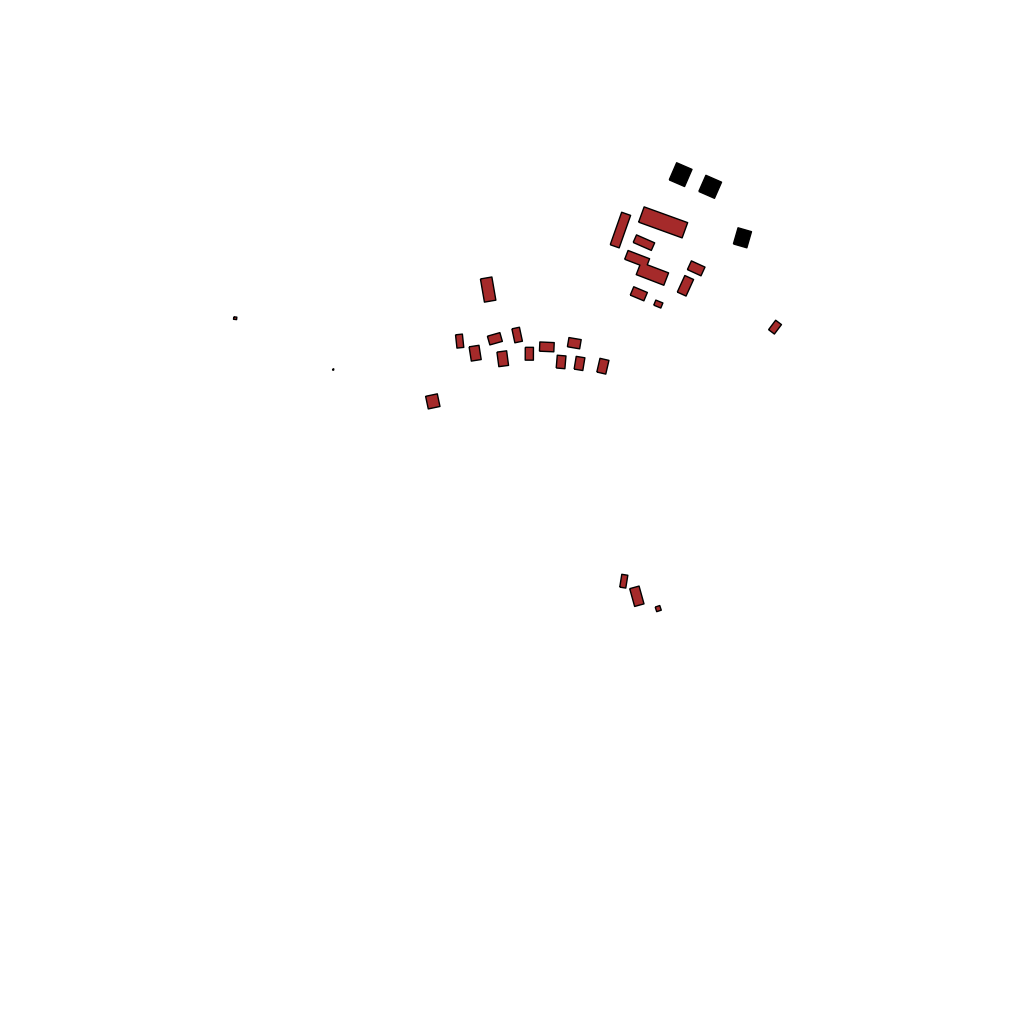
Tags: overhead vector_map, industrial, recreation, soviet, individual_rise, low_rise, density_1, Building, Facility, 1.0 km²